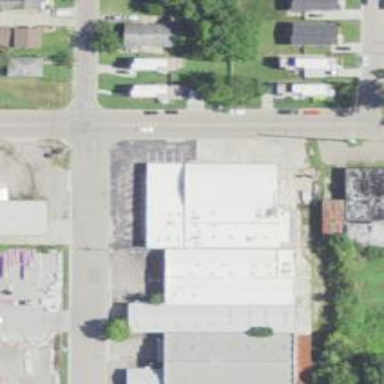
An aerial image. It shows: Commercial building.